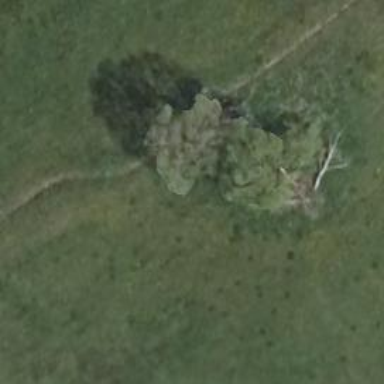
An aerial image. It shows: Deciduous tree with broadleaved leaves.